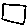
Label: square